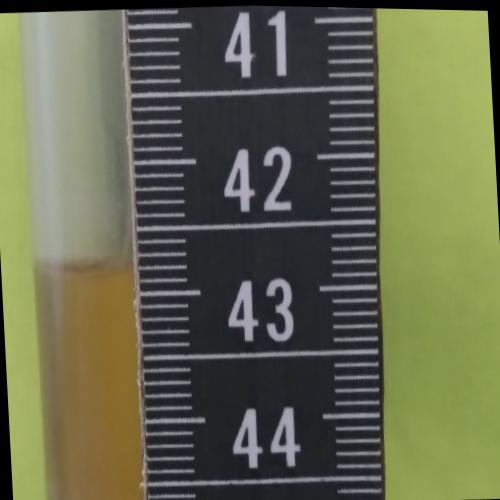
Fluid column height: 42.8 cm